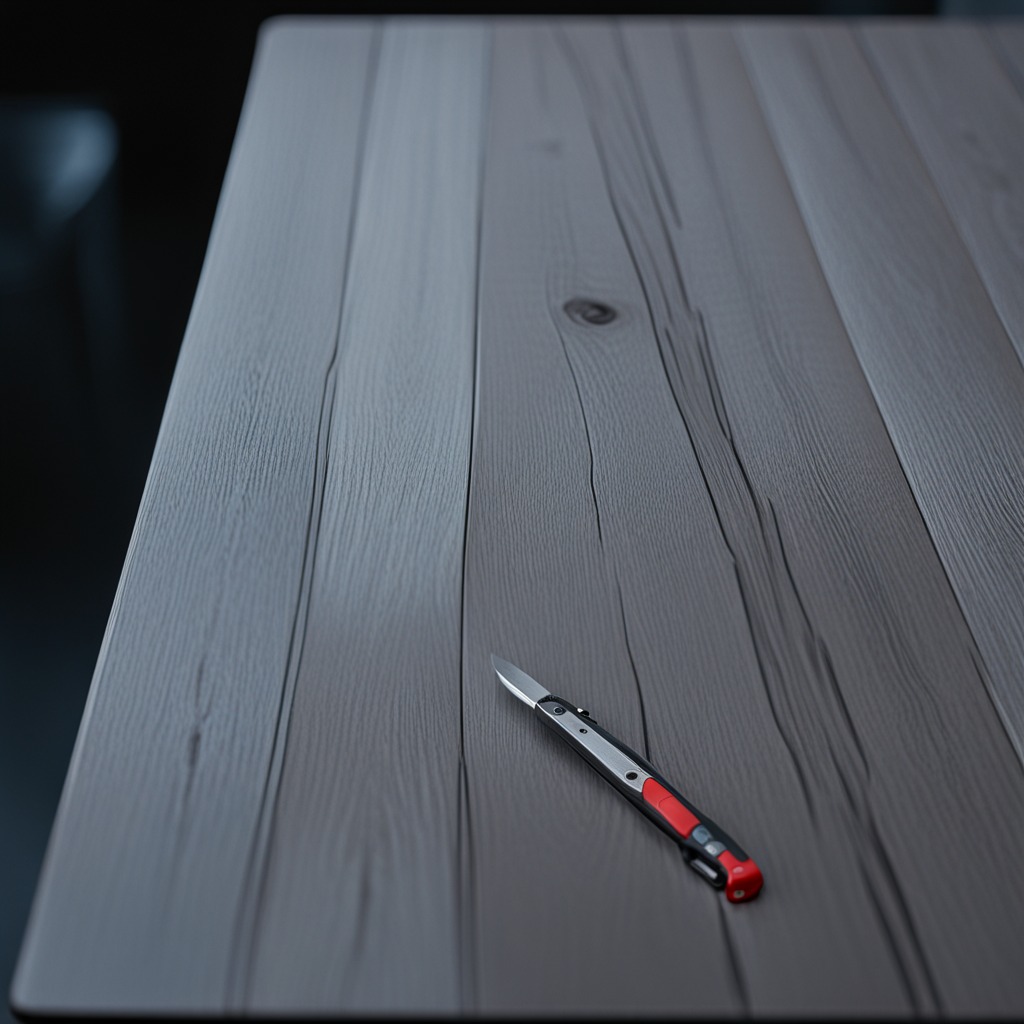
A utility knife lies on a table with faint burn marks in a small garage at twilight.